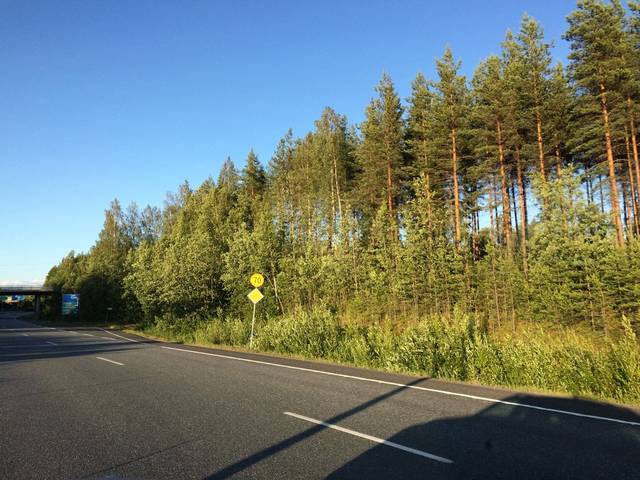
Region: Finland
Coordinates: 60.749, 24.722